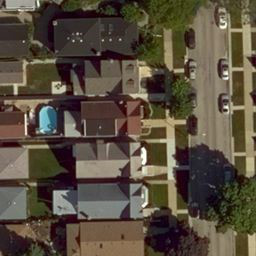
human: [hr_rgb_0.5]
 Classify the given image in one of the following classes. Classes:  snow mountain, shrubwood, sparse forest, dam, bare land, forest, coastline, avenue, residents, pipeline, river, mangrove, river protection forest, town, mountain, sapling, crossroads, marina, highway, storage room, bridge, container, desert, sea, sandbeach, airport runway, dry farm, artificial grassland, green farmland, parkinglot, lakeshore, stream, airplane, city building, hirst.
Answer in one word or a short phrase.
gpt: residents